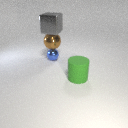
large brown metal sphere below large gray metal cube